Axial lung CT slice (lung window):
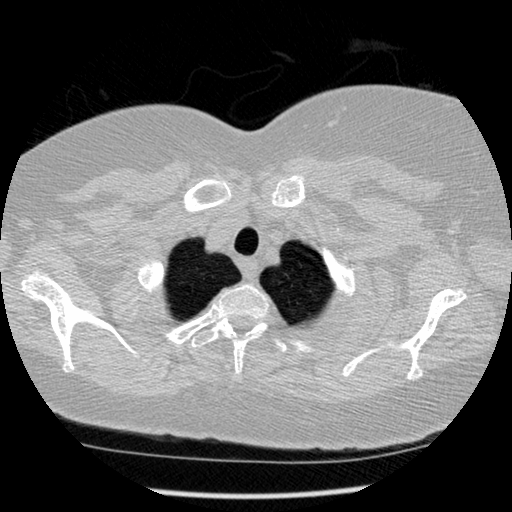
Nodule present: no